Question: I'm stumped here and need some assistance with this. For testing purposes I have a UIView that I draw into via drawRect (code below). I'm able to draw a circle with an specific angle and such but it's filled and closed. I need it to be open and stroked. I'm currently using UIBezierPath to do this but is there better way to do this? I can draw the open ended triangle like I want in UIBezierPath but I can't specify the angle that I need it to be (code below also). Any assistance with this would be much appreciated. Thanks.
The picture below is how I would like it to look when I draw it with a specific angle.

'''
#import "AngleView.h"
#define DEGREES_TO_RADIANS(degrees) ((M_PI * degrees)/ 180)
@implementation AngleView
-(void)drawRect:(CGRect)rect {
UIBezierPath *aPath = [UIBezierPath bezierPathWithArcCenter:CGPointZero
radius:50
startAngle:0
endAngle:DEGREES_TO_RADIANS(45)
clockwise:NO];
[aPath fill];
}
@end
'''
and here is how I can draw it without a specific angle.
'''
UIBezierPath* bezierPath = [UIBezierPath bezierPath];
[bezierPath moveToPoint: CGPointMake(86.5, 33.5)];
[bezierPath addLineToPoint: CGPointMake(60.5, 62.5)];
[bezierPath addLineToPoint: CGPointMake(87.5, 62.5)];
[[UIColor blackColor] setStroke];
bezierPath.lineWidth = 1;
[bezierPath stroke];
'''
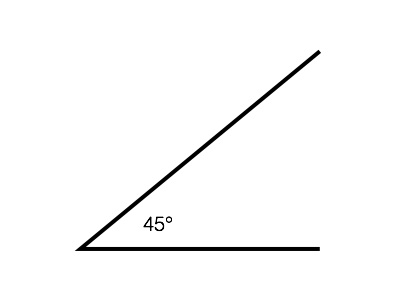
Answer: Instead of trying draw one single line you can draw two separate originating from same point and you can give angle to one of them.
'''
- (void)drawRect:(CGRect)rect {
CGContextRef context = UIGraphicsGetCurrentContext();
CGContextSaveGState(context);
CGContextTranslateCTM(context, 0, 119.5); //here you can set originating point of line
CGContextRotateCTM(context, -45 * M_PI / 180); //Change Angle here -45
UIBezierPath* bezierPath = UIBezierPath.bezierPath;
[bezierPath moveToPoint: CGPointMake(0, 0)];
[bezierPath addCurveToPoint: CGPointMake(39, 0) controlPoint1: CGPointMake(39, 0) controlPoint2: CGPointMake(39, 0)];
[UIColor.blackColor setStroke];
bezierPath.lineWidth = 1;
[bezierPath stroke];
CGContextRestoreGState(context);
//Second UIBezierPath with 0 angle
context = UIGraphicsGetCurrentContext();
UIBezierPath* bezier2Path = UIBezierPath.bezierPath;
[bezier2Path moveToPoint: CGPointMake(0, 119.5)];
[bezier2Path addCurveToPoint: CGPointMake(38.5, 119.5) controlPoint1: CGPointMake(38.5, 119.5) controlPoint2: CGPointMake(38.5, 119.5)];
[UIColor.blackColor setStroke];
bezier2Path.lineWidth = 1;
[bezier2Path stroke];
CGContextRestoreGState(context);
}
'''